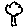
Label: tree